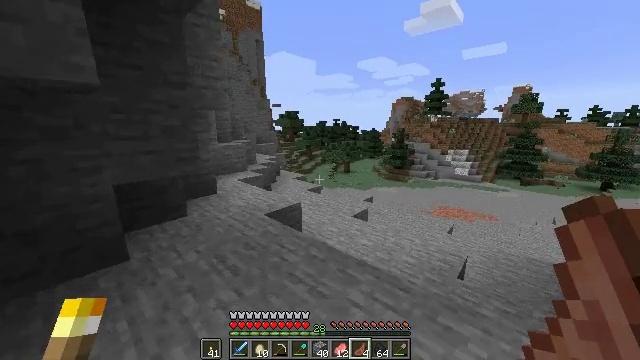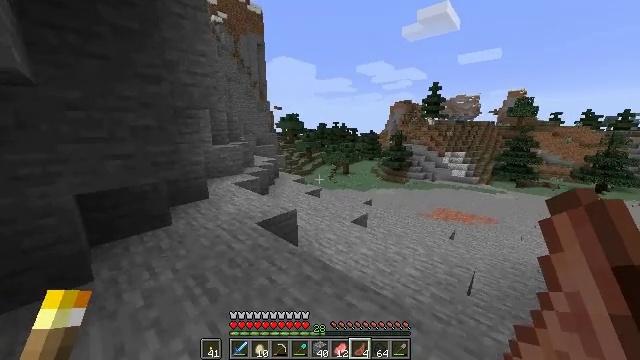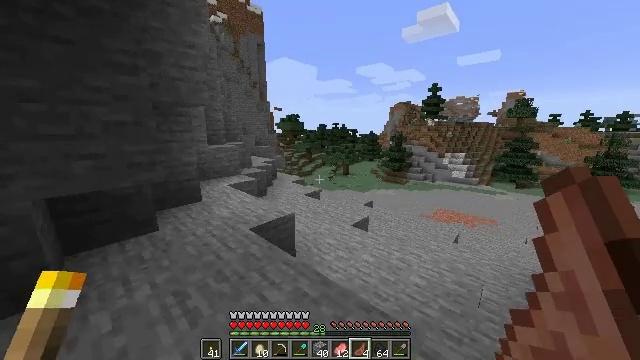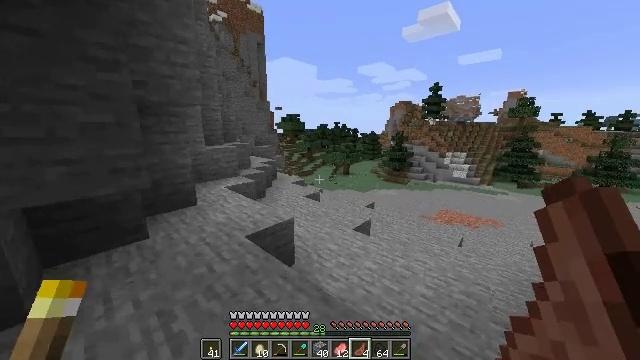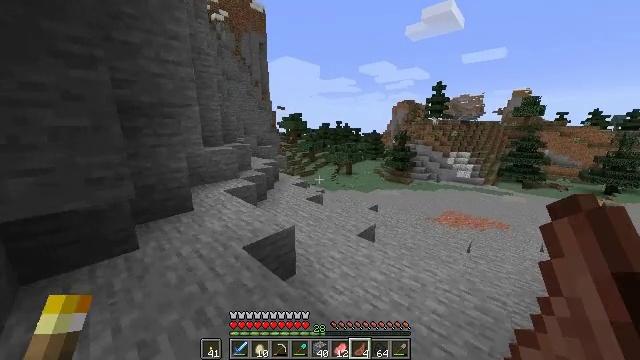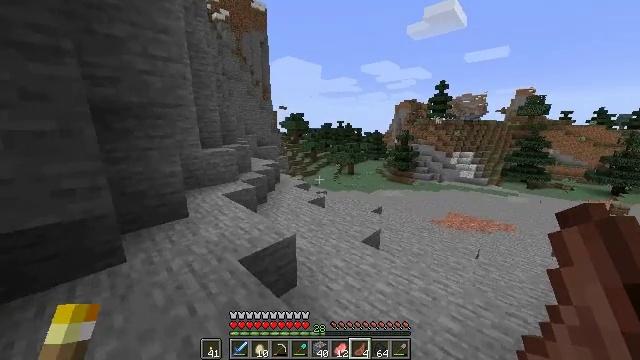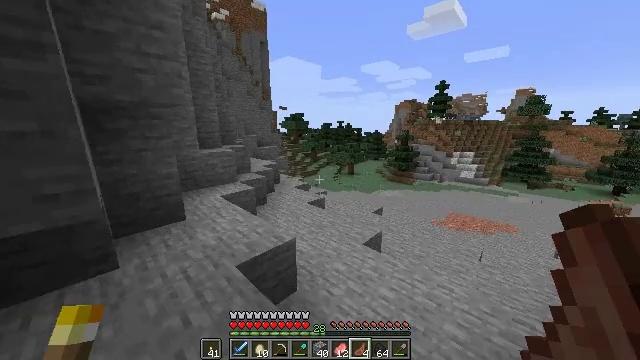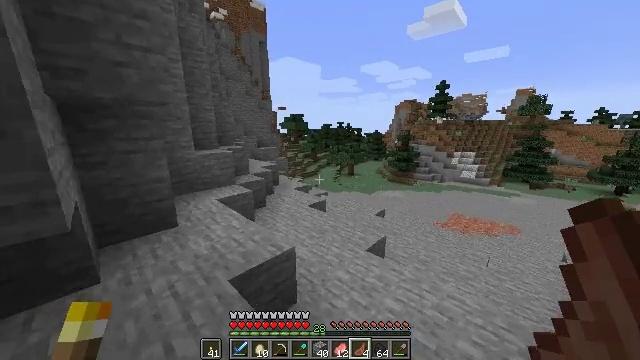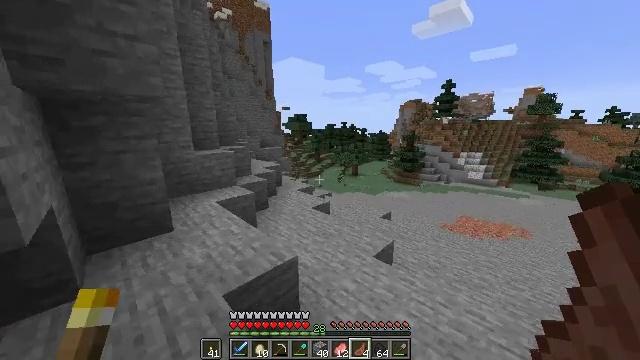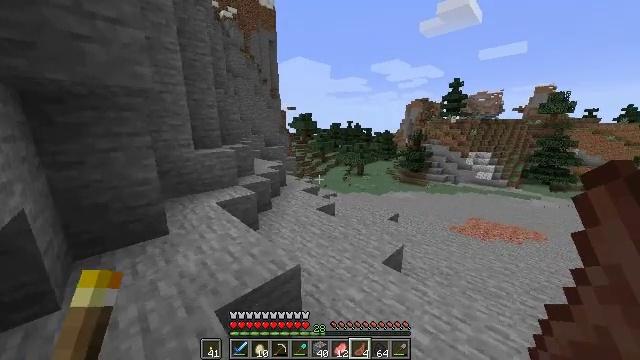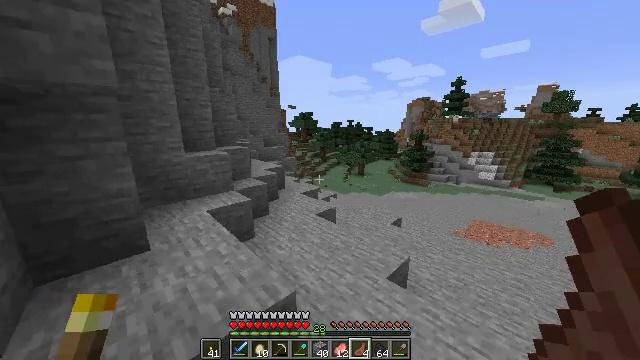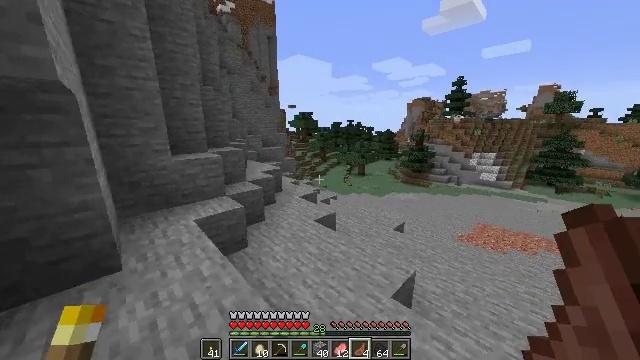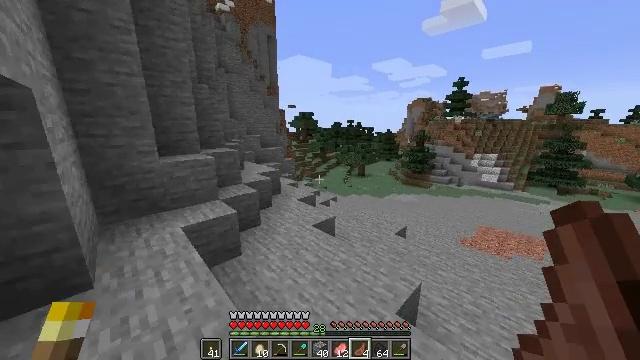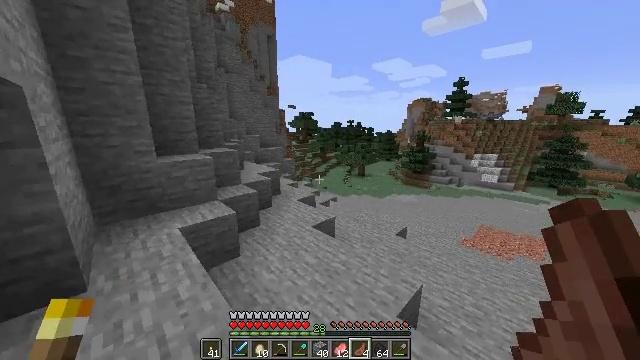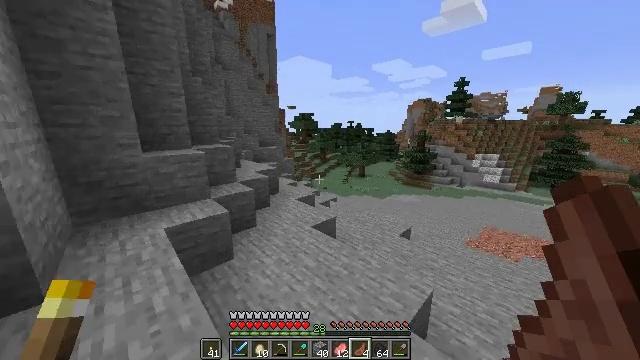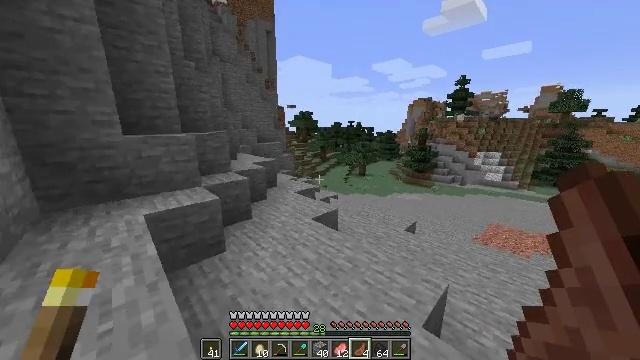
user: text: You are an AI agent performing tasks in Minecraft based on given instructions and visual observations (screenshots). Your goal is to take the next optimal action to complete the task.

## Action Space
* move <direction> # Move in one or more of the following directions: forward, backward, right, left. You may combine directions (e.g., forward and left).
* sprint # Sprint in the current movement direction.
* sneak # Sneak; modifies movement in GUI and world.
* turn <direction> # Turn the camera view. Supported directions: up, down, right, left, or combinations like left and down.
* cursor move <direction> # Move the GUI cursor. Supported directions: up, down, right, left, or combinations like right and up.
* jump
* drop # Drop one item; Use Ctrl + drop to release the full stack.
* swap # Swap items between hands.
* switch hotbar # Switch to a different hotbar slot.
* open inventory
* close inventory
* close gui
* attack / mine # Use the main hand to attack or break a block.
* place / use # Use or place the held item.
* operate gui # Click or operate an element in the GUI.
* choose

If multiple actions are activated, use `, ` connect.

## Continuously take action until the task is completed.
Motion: motion action
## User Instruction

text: Kill the chicken.
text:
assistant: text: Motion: move forward, sprint
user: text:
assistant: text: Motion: move forward, sprint
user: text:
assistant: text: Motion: move forward, sprint
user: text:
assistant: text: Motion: move forward, sprint
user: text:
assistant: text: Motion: move forward, sprint
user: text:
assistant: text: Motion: move forward, sprint
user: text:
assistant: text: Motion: move forward, sprint
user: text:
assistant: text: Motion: move forward, sprint, turn left
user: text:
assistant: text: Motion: move forward, sprint, turn left
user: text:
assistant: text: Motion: move forward, sprint
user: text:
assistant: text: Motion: move forward, sprint
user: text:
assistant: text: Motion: move forward, sprint
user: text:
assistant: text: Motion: move forward, sprint
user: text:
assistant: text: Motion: move forward, sprint
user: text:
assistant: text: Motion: move forward, sprint
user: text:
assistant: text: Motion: move forward, sprint
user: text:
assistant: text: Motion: move forward, sprint
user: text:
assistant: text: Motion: move forward, sprint
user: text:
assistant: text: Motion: move forward, sprint
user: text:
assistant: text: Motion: move forward, sprint
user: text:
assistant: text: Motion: move forward, sprint
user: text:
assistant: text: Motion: move forward, sprint
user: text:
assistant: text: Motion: move forward, sprint
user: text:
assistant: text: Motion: move forward, sprint, turn up
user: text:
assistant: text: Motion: move forward, sprint, turn up
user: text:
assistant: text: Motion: move forward, sprint
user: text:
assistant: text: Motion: move forward, sprint
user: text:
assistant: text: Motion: move forward, sprint
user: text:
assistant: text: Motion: move forward, sprint
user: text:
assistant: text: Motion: move forward, sprint